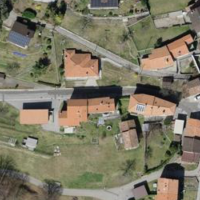
EUNIS habitat code: 55
Species observed at this site:
Chamaecyparis lawsoniana
Laurus nobilis